Question: I am studying different variables. I want to plot the results with the stadnard error.
I use the filter function because depending on what I want to analyse, I am interested in just plotting mineral, or just plotting one material...etc. I mention this because it is important for the error bars. With seaborn it is not possible to plot the error bars (I used the raw data and I introduced in the seaborn function cd='', but it does not work. Therefore, I have calculated the mean and st error in excel and I plot that directly. The table is the result of the average and the st error that I use in the script.
If I add ci in the seaborn, does not do anything. Therefore I want to add it externally in a second line. But I have tried with ax.errorbar(), I cant either plot the st error.
'''
import os
import io
import pandas as pd
import seaborn as sns
import matplotlib.pyplot as plt
import numpy as np
from matplotlib.ticker import FormatStrFormatter
Results = pd.read_excel('results.xlsx',sheet_name='Sheet1',usecols="A:J")
df=pd.DataFrame(Results)
RR_filtered=Results[(Results['Mineral ']=='IC60') | (Results['Mineral ']=='MinFree')]
R_filtered=RR_filtered[(Results['Material']=='A')]
palette = ["#fdae61","#abd9e9"]
sns.set_palette(palette)
ax1=sns.relplot( data=R_filtered,x="Impeller speed (rpm)", y="Result",col="Media size ",hue="Mineral content (g/g fibre)",
palette=palette,size="Media size ",sizes=(50, 200))
R2_filtered=RR_filtered[(Results['Material']=='B')]
ax2=sns.relplot( data=R2_filtered,x="Impeller speed (rpm)", y="Result",col="Media size ",hue="Mineral content (g/g fibre)",
palette=palette,size="Media size ",sizes=(50, 200))
plt.show()
'''

<URL>
'''
Media size Material Impeller speed (rpm) Energy input (kWh/t) Mineral Mineral content (g/g fibre) Result ster
1.7 A <PHONE> IC60 4 3.42980002276166 0.21806853183829
1.7 A <PHONE> IC60 4 5.6349292302978 0.63877270588513
1.7 A <PHONE> IC60 4 6.1386616444364 0.150420705145224
1.7 A 1150 3000 IC60 4 5.02677117937851 1.05459146256349
1.7 A 1400 3000 IC60 4 3.0654271029038 0.917937247698497
3 A <PHONE> IC60 4 8.06973541574516 2.07869756201064
3 A <PHONE> IC60 4 4.69110601906018 1.21725878149246
3 A <PHONE> IC60 4 10.2119514553564 1.80680816945106
3 A 1150 3000 IC60 4 7.3271067522139 0.438931805677489
3 A 1400 3000 IC60 4 4.86901883487513 2.04826541508181
1.7 A <PHONE> MinFree 0 1.30614274245145 0.341512517371074
1.7 A <PHONE> MinFree 0 0.80632268273782 0.311762840996982
1.7 A <PHONE> MinFree 0 1.35958635068886 0.360649049944933
1.7 A 1150 3000 MinFree 0 1.38784671261469 0.00524838126778526
1.7 A 1400 3000 MinFree 0 1.12365621425779 0.561737044169193
3 A <PHONE> MinFree 0 4.61104587078813 0.147526557483362
3 A <PHONE> MinFree 0 4.40934493149759 0.985706944001226
3 A <PHONE> MinFree 0 5.06333415444978 0.00165055503033251
3 A 1150 3000 MinFree 0 3.85940865344646 0.731238210429852
3 A 1400 3000 MinFree 0 3.75572328102963 0.275897272330075
3 A <PHONE> GIC 4 6.05239906571977 0.0646300937591957
3 A <PHONE> GIC 4 7.9023202316634 0.458062146361444
3 A <PHONE> GIC 4 6.97774277141699 0.171777036954104
3 A 1150 3000 GIC 4 11.0705742735252 1.3960974547215
3 A 1400 3000 GIC 4 9.37948091546579 0.0650589433632627
1.7 A <PHONE> IC60 4 2.39416757908564 0.394947207603093
3 A <PHONE> IC60 4 10.2373958352881 1.55162686552938
1.7 A <PHONE> BHX 4 87.7569689333017 10.2502550323564
3 A <PHONE> BHX 4 104.<PHONE> 4.77467275433362
1.7 B <PHONE> MinFree 0 1.87573877068556 0.34648345153664
1.7 B <PHONE> MinFree 0 1.99555403904079 0.482200923313764
1.7 B <PHONE> MinFree 0 2.54989484285768 0.398071770532481
1.7 B 1150 3000 MinFree 0 3.67636872311402 0.662270521850053
1.7 B 1400 3000 MinFree 0 3.5664978541551 0.164453275639932
3 B <PHONE> MinFree 0 2.62948341485392 0.0209463845730038
3 B <PHONE> MinFree 0 3.0066638279753 0.305024483713006
3 B <PHONE> MinFree 0 2.79255446831386 0.472851866083359
3 B 1150 3000 MinFree 0 5.64970870330824 0.251859240942665
3 B 1400 3000 MinFree 0 7.40595580787647 0.629256778750272
1.7 B <PHONE> IC60 4 0.38040036521839 0.231869270120922
1.7 B <PHONE> IC60 4 0.515922221163329 0.434661621954815
1.7 B <PHONE> IC60 4 3.06358032815653 0.959408177590503
1.7 B 1150 3000 IC60 4 4.04800689693192 0.255594912271896
1.7 B 1400 3000 IC60 4 3.69967975589305 0.469944383688801
3 B <PHONE> IC60 4 1.35706340378197 0.134829945730943
3 B <PHONE> IC60 4 1.91317966458018 1.77106692180411
3 B <PHONE> IC60 4 0.874227487043329 0.493348110823194
3 B 1150 3000 IC60 4 2.71732337235447 0.0703901684702626
3 B 1400 3000 IC60 4 4.96743231003956 0.45853815499614
3 B <PHONE> GIC 4 0.325743752029247 0.325743752029247
3 B <PHONE> GIC 4 3.12776074994155 0.452049425276085
3 B <PHONE> GIC 4 3.25564762321322 0.319567445434468
3 B 1150 3000 GIC 4 5.99730462724499 1.03439035936441
3 B 1400 3000 GIC 4 7.51312624370307 0.38399627585515
'''
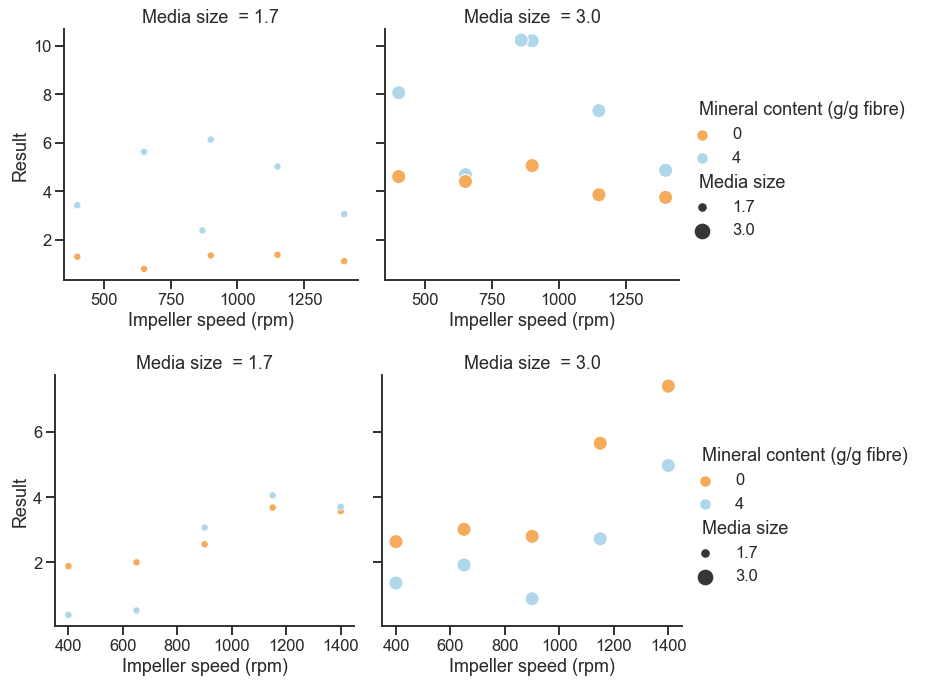
Answer: - 'python 3.11''pandas 1.5.2''matplotlib 3.6.2''seaborn 0.12.1'
## Sample DataFrame
'''
import pandas as pd
import seaborn as sns
import matplotlib.pyplot as plt
data = {'Media size': [1.7, 1.7, 1.7, 1.7, 1.7, 3.0, 3.0, 3.0, 3.0, 3.0, 1.7, 1.7, 1.7, 1.7, 1.7, 3.0, 3.0, 3.0, 3.0, 3.0, 3.0, 3.0, 3.0, 3.0, 3.0, 1.7, 3.0, 1.7, 3.0, 1.7, 1.7, 1.7, 1.7, 1.7, 3.0, 3.0, 3.0, 3.0, 3.0, 1.7, 1.7, 1.7, 1.7, 1.7, 3.0, 3.0, 3.0, 3.0, 3.0, 3.0, 3.0, 3.0, 3.0, 3.0],
'Material': ['A', 'A', 'A', 'A', 'A', 'A', 'A', 'A', 'A', 'A', 'A', 'A', 'A', 'A', 'A', 'A', 'A', 'A', 'A', 'A', 'A', 'A', 'A', 'A', 'A', 'A', 'A', 'A', 'A', 'B', 'B', 'B', 'B', 'B', 'B', 'B', 'B', 'B', 'B', 'B', 'B', 'B', 'B', 'B', 'B', 'B', 'B', 'B', 'B', 'B', 'B', 'B', 'B', 'B'],
'Impeller speed (rpm)': [400, 650, 900, 1150, 1400, 400, 650, 900, 1150, 1400, 400, 650, 900, 1150, 1400, 400, 650, 900, 1150, 1400, 400, 650, 900, 1150, 1400, 869, 859, 885, 918, 400, 650, 900, 1150, 1400, 400, 650, 900, 1150, 1400, 400, 650, 900, 1150, 1400, 400, 650, 900, 1150, 1400, 400, 650, 900, 1150, 1400],
'Energy input (kWh/t)': [3000, 3000, 3000, 3000, 3000, 3000, 3000, 3000, 3000, 3000, 3000, 3000, 3000, 3000, 3000, 3000, 3000, 3000, 3000, 3000, 3000, 3000, 3000, 3000, 3000, 3000, 3000, 3000, 3000, 3000, 3000, 3000, 3000, 3000, 3000, 3000, 3000, 3000, 3000, 3000, 3000, 3000, 3000, 3000, 3000, 3000, 3000, 3000, 3000, 3000, 3000, 3000, 3000, 3000],
'Mineral': ['IC60', 'IC60', 'IC60', 'IC60', 'IC60', 'IC60', 'IC60', 'IC60', 'IC60', 'IC60', 'MinFree', 'MinFree', 'MinFree', 'MinFree', 'MinFree', 'MinFree', 'MinFree', 'MinFree', 'MinFree', 'MinFree', 'GIC', 'GIC', 'GIC', 'GIC', 'GIC', 'IC60', 'IC60', 'BHX', 'BHX', 'MinFree', 'MinFree', 'MinFree', 'MinFree', 'MinFree', 'MinFree', 'MinFree', 'MinFree', 'MinFree', 'MinFree', 'IC60', 'IC60', 'IC60', 'IC60', 'IC60', 'IC60', 'IC60', 'IC60', 'IC60', 'IC60', 'GIC', 'GIC', 'GIC', 'GIC', 'GIC'],
'Mineral content (g/g fibre)': [4, 4, 4, 4, 4, 4, 4, 4, 4, 4, 0, 0, 0, 0, 0, 0, 0, 0, 0, 0, 4, 4, 4, 4, 4, 4, 4, 4, 4, 0, 0, 0, 0, 0, 0, 0, 0, 0, 0, 4, 4, 4, 4, 4, 4, 4, 4, 4, 4, 4, 4, 4, 4, 4], 'Result': [3.42980002276166, 5.6349292302978, 6.1386616444364, 5.02677117937851, 3.0654271029038, 8.06973541574516, 4.69110601906018, 10.2119514553564, 7.3271067522139, 4.86901883487513, 1.30614274245145, 0.80632268273782, 1.35958635068886, 1.38784671261469, 1.12365621425779, 4.61104587078813, 4.40934493149759, 5.06333415444978, 3.85940865344646, 3.75572328102963, 6.05239906571977, 7.9023202316634, 6.97774277141699, 11.0705742735252, 9.37948091546579, 2.39416757908564, 10.2373958352881, 87.7569689333017, 104.<PHONE>, 1.87573877068556, 1.99555403904079, 2.54989484285768, 3.67636872311402, 3.5664978541551, 2.62948341485392, 3.0066638279753, 2.79255446831386, 5.64970870330824, 7.40595580787647, 0.38040036521839, 0.515922221163329, 3.06358032815653, 4.04800689693192, 3.69967975589305, 1.35706340378197, 1.91317966458018, 0.874227487043329, 2.71732337235447, 4.96743231003956, 0.325743752029247, 3.12776074994155, 3.25564762321322, 5.99730462724499, 7.51312624370307],
'ster': [0.21806853183829, 0.63877270588513, 0.150420705145224, 1.05459146256349, 0.917937247698497, 2.07869756201064, 1.21725878149246, 1.80680816945106, 0.438931805677489, 2.04826541508181, 0.341512517371074, 0.311762840996982, 0.360649049944933, 0.0052483812677852, 0.561737044169193, 0.147526557483362, 0.985706944001226, 0.0016505550303325, 0.731238210429852, 0.275897272330075, 0.0646300937591957, 0.458062146361444, 0.171777036954104, 1.3960974547215, 0.0650589433632627, 0.394947207603093, 1.55162686552938, 10.2502550323564, 4.77467275433362, 0.34648345153664, 0.482200923313764, 0.398071770532481, 0.662270521850053, 0.164453275639932, 0.0209463845730038, 0.305024483713006, 0.472851866083359, 0.251859240942665, 0.629256778750272, 0.231869270120922, 0.434661621954815, 0.959408177590503, 0.255594912271896, 0.469944383688801, 0.134829945730943, 1.77106692180411, 0.493348110823194, 0.0703901684702626, 0.45853815499614, 0.325743752029247, 0.452049425276085, 0.319567445434468, 1.03439035936441, 0.38399627585515]}
df = pd.DataFrame(data)
'''
## Map plt.errorbar onto sns.relplot
'''
# filter the dataframe by Mineral
filtered = df[(df['Mineral']=='IC60') | (df['Mineral']=='MinFree')]
# plot the filtered dataframe
g = sns.relplot(data=filtered, x="Impeller speed (rpm)", y="Result", col="Media size", row='Material', hue="Mineral content (g/g fibre)", size="Media size", sizes=(50, 200))
# add the errorbars
g.map(plt.errorbar, "Impeller speed (rpm)", "Result", "ster", marker="none", color='r', ls='none')
'''
<URL>
## Specify color for each group of errorbars
- 'plt.errorbar''color'-
'''
# create a palette dictionary for the unique values in the hue column
palette = dict(zip(filtered['Mineral content (g/g fibre)'].unique(), ["#fdae61", "#abd9e9"]))
# plot the filtered dataframe
g = sns.relplot(data=filtered, x="Impeller speed (rpm)", y="Result", col="Media size", row='Material', hue="Mineral content (g/g fibre)", size="Media size", sizes=(50, 200), palette=palette)
# iterate through each facet of the facetgrid
for (material, media), ax in g.axes_dict.items():
# select the data for the facet
data = filtered[filtered['Material'].eq(material) & filtered['Media size'].eq(media)]
# select the data for each hue group
for group, selected in data.groupby('Mineral content (g/g fibre)'):
# plot the errorbar with the correct color for each group
ax.errorbar(data=selected, x="Impeller speed (rpm)", y="Result", yerr="ster", marker="none", color=palette[group], ls='none')
'''
<URL>